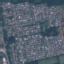
Land use / land cover: Residential